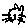
Label: cat